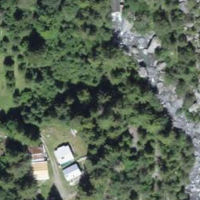
EUNIS habitat code: 44
Species observed at this site:
Orthilia secunda